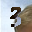
Label: 3